Question: I just couldn't figure out how to utilise an AJAX powered search box to alter the contents of a list.
So basically, the dream is to have the user entering a query in the box and the list below will be altered so that it contains the entries whose title matches the query.
The screenshot below might help;

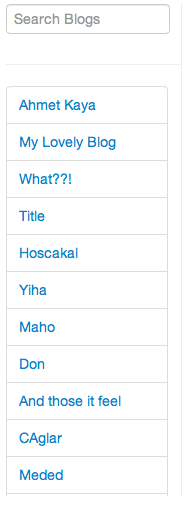
Answer: Since you are just looking for a starting point, follow these simple steps to make the sense out of it.
1. You need to write a code-block( preferably a function ) in php that will take, what user types, as input and query for items to be listed from the database based on that input.
2. Next you need to loop through your output retrieved from the query and modify it's structure if you need to OR prepare the HTML for it in php and send it as a response to your browser.
3. Now do an ajax call(see this - http://api.jquery.com/jQuery.ajax/) to that php code-block, may be using jQuery on the event keypress (see this - http://api.jquery.com/keypress/).
4. Now replace the old list with the newly received data.
Thats just about an idea what should be your workflow. Pasting code for all of these will make the answer really long. So just a work-flow.
PHP(ajaxcall.php):
'''
<?php
//The following code block will be executed on the ajax call.
//get the user input from post
$user_input = $_POST['user_input'];
//do the query based on that.
//YOUR SQL HERE
//parse the retrieved result and loop through it.
//echo out the output.
die();
'''
JS:
'''
$('.somefield').keypress(function(){
//get the current value of some field and set this as the data to be sent.
//do your ajax call.
//on success( after successfully getting the data ), replace the content of
//the list with the new data.
});
'''